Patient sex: M
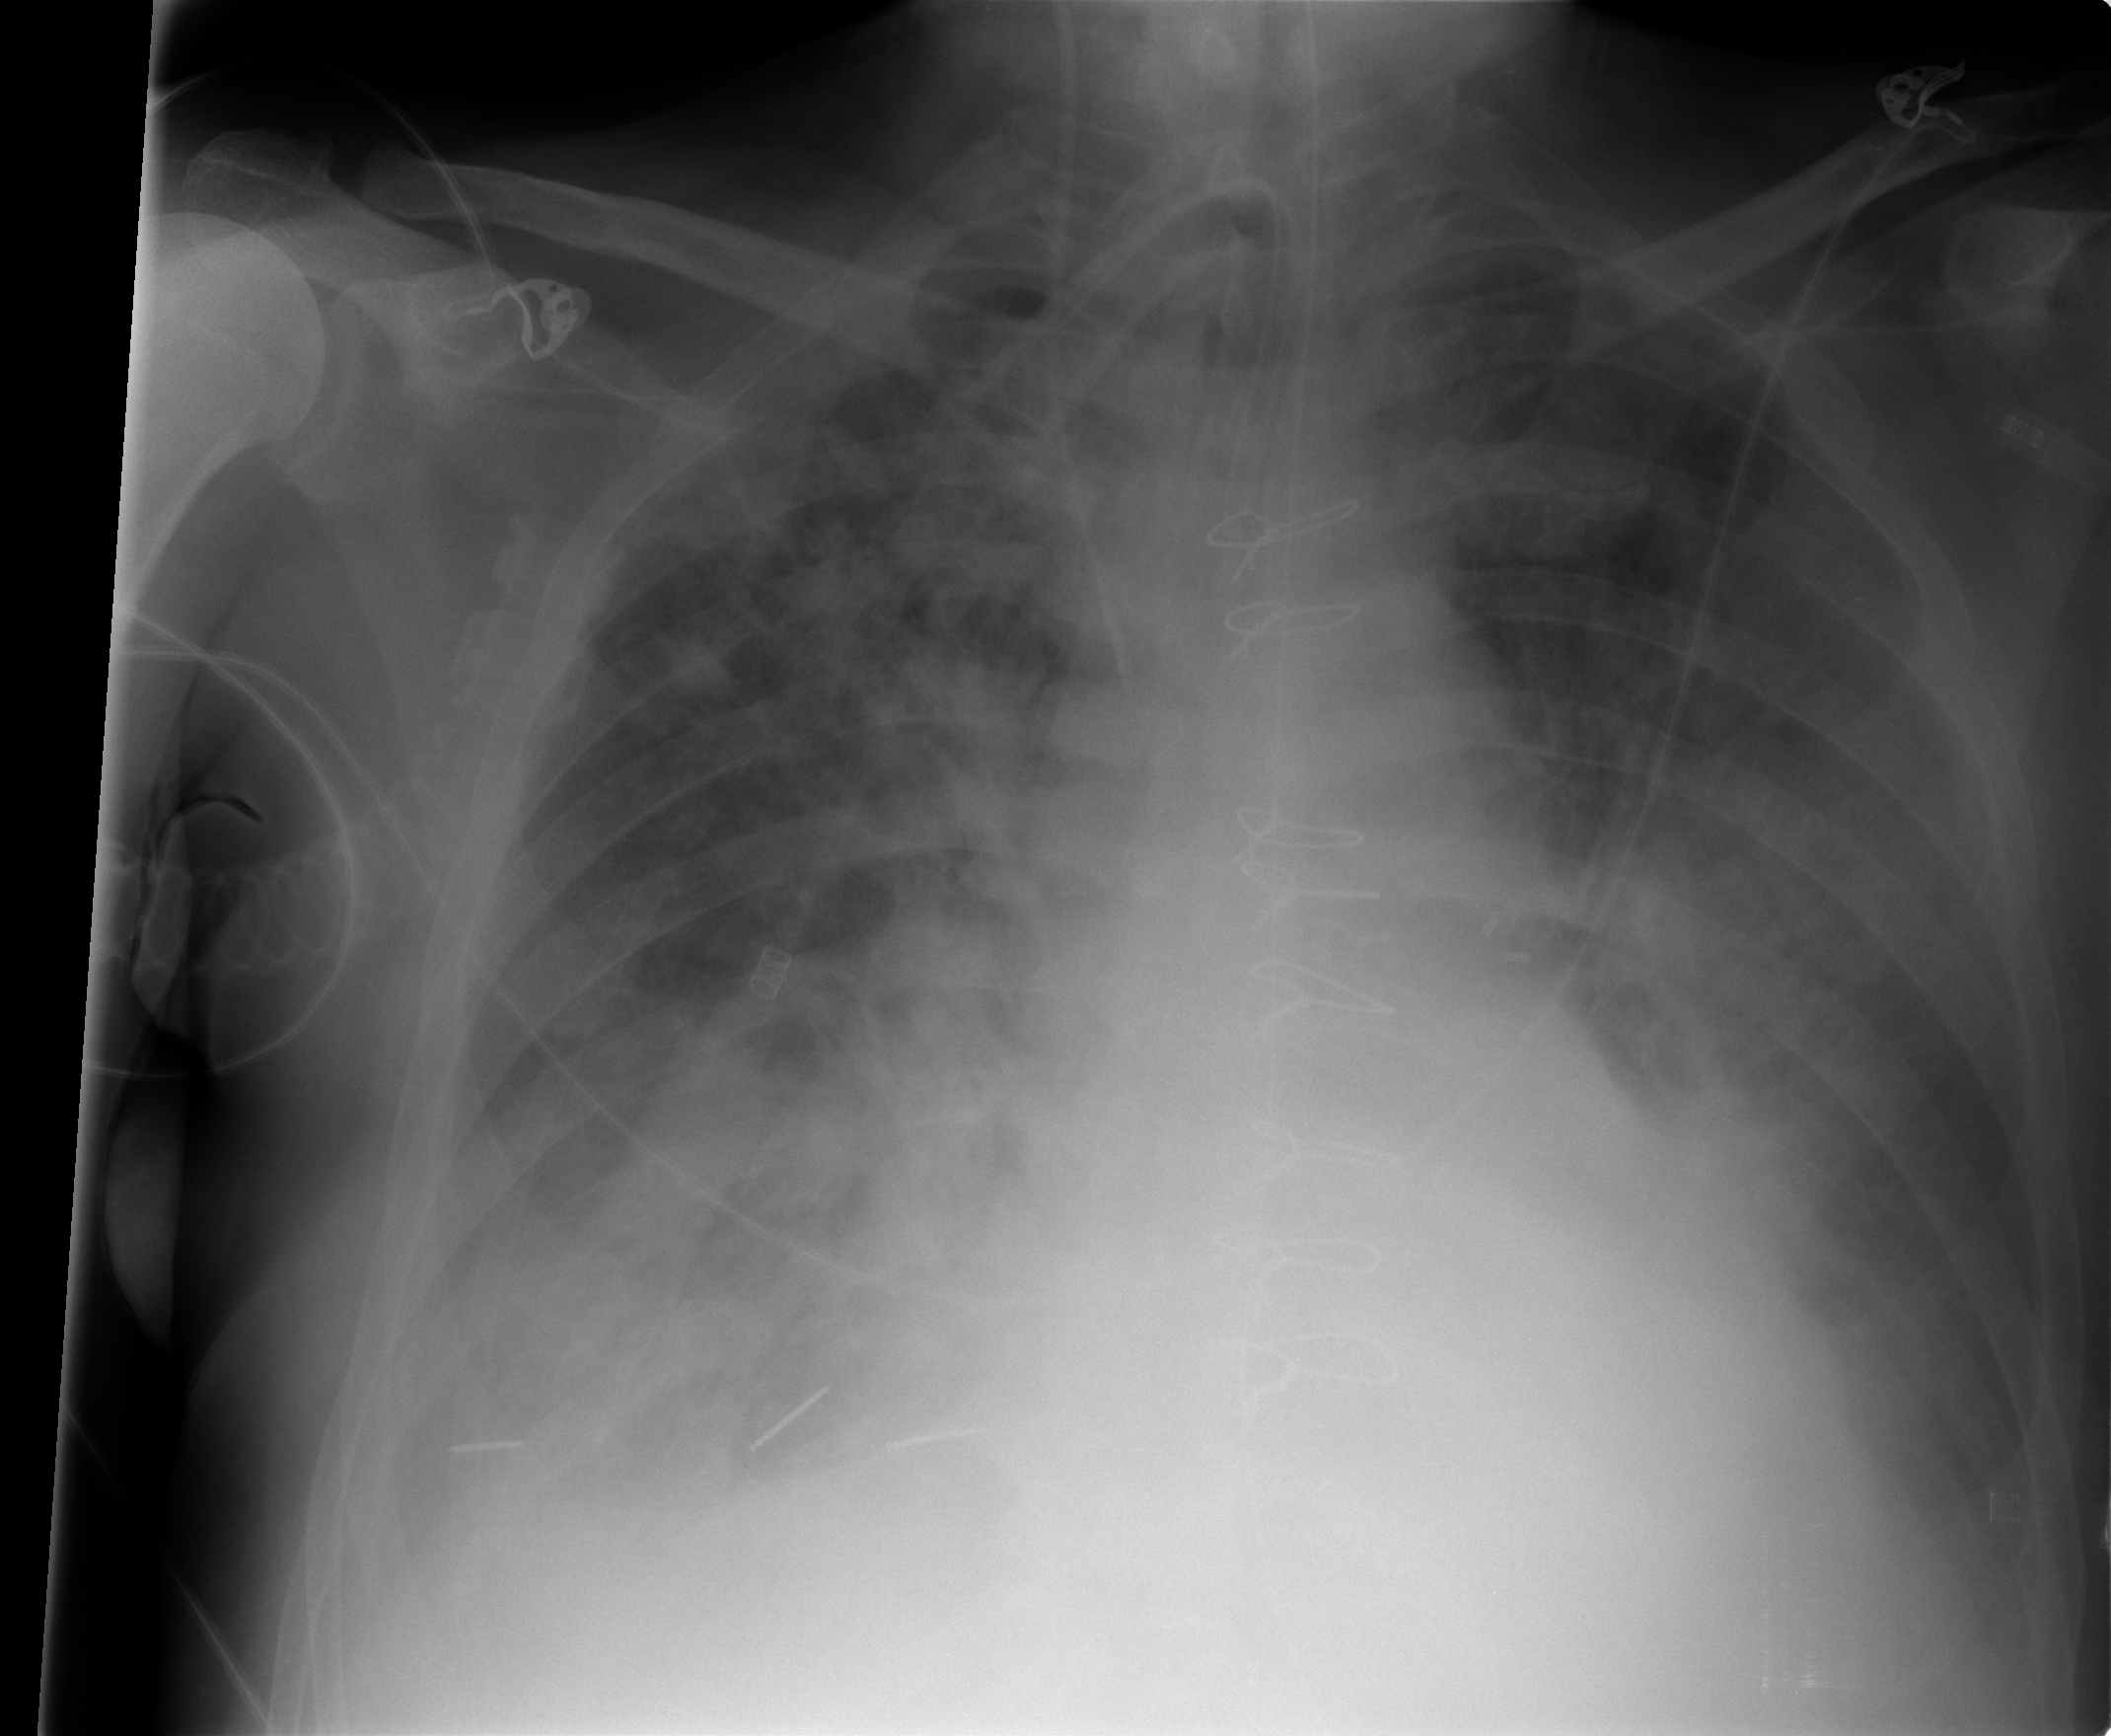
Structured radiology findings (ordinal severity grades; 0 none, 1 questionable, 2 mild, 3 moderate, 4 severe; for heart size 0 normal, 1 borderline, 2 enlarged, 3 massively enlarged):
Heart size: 2
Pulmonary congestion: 3
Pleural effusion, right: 1
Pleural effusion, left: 0
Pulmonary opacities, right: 4
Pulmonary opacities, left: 3
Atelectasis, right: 2
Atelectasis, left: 2